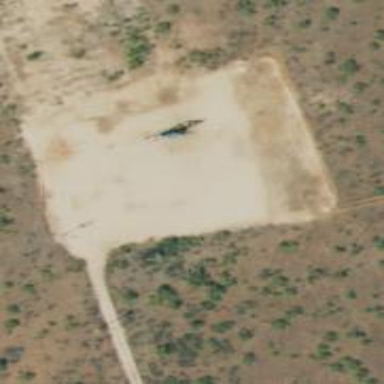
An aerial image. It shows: Petroleum well.